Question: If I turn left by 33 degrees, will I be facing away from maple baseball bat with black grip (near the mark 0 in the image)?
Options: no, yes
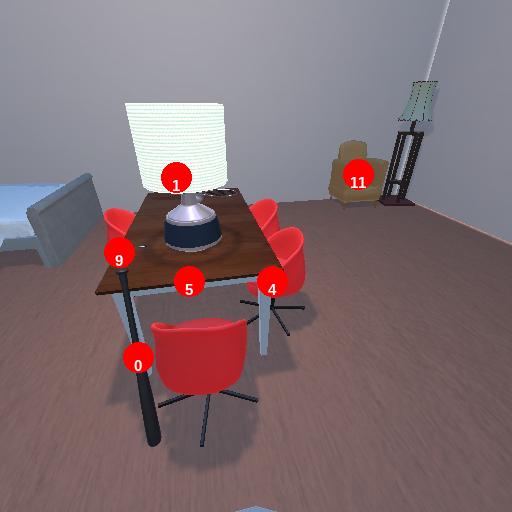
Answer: no